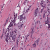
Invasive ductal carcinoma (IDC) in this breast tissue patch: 1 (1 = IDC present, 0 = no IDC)